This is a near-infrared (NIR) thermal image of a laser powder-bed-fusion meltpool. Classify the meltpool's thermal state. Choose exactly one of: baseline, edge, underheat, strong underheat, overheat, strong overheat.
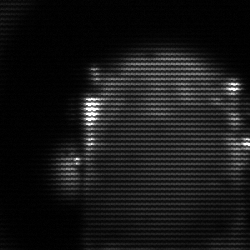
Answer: baseline